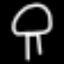
Label: mushroom